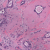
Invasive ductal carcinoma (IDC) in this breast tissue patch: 1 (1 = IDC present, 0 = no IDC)